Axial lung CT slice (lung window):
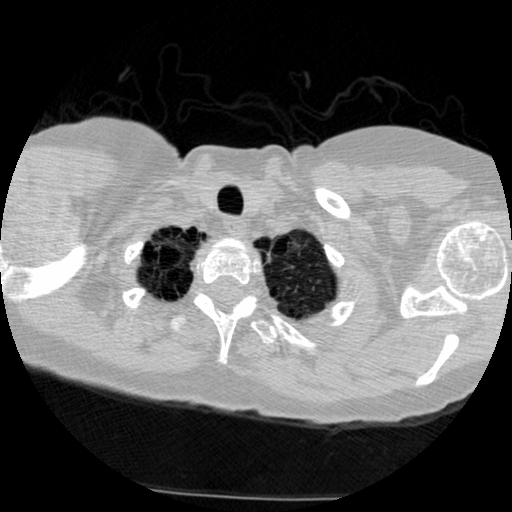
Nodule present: no